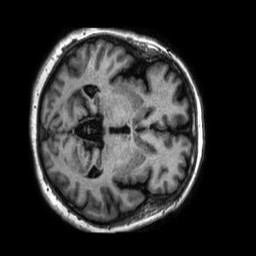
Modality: T1w
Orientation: axial
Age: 66
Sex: female
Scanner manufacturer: philips
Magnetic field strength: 1.5 T
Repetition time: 0.008355 s
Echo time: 0.003842 s